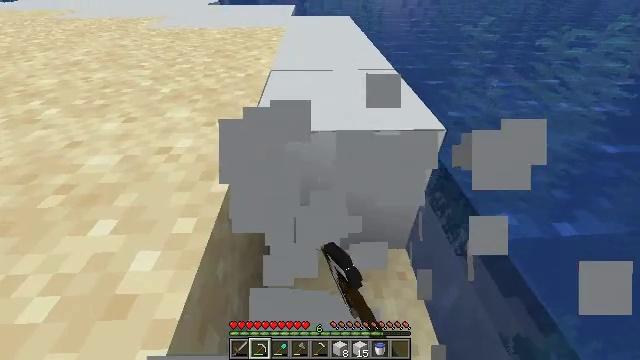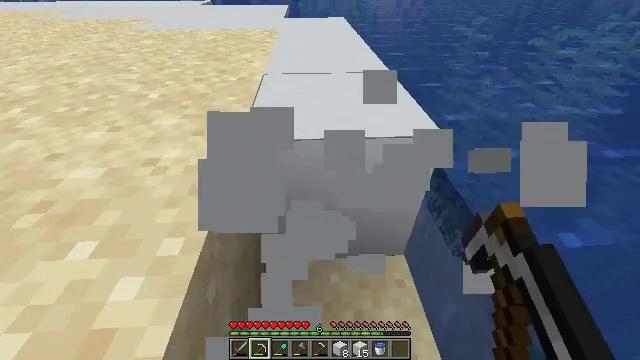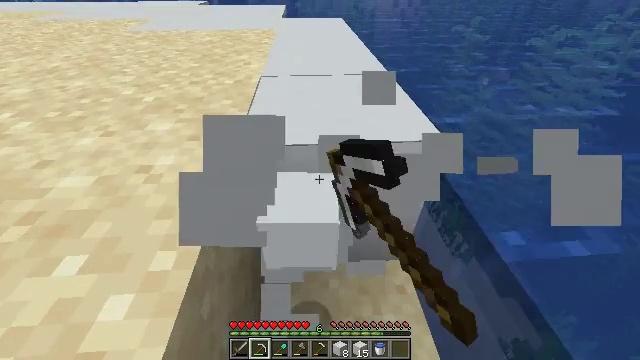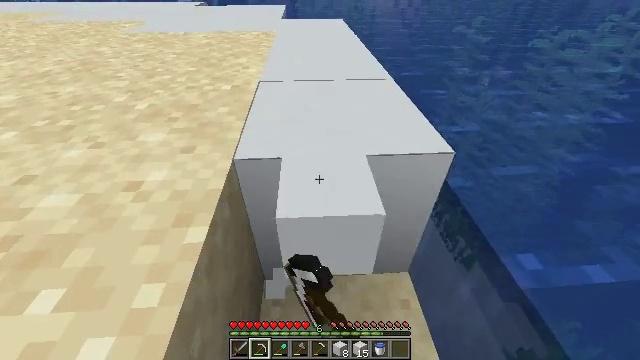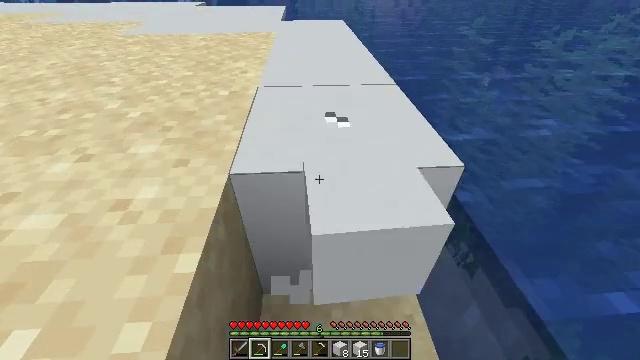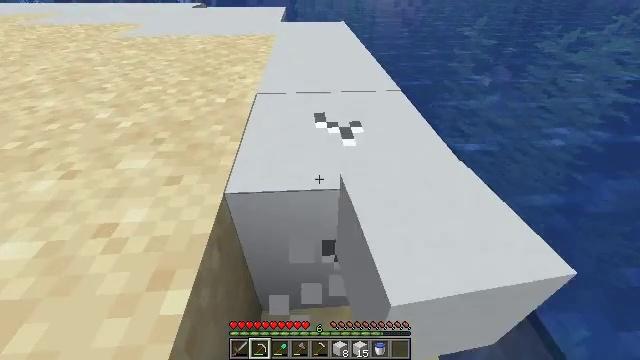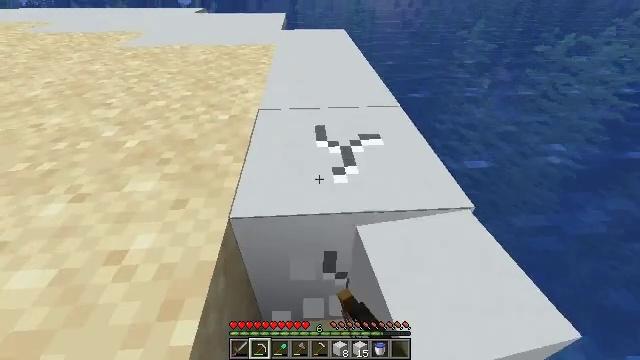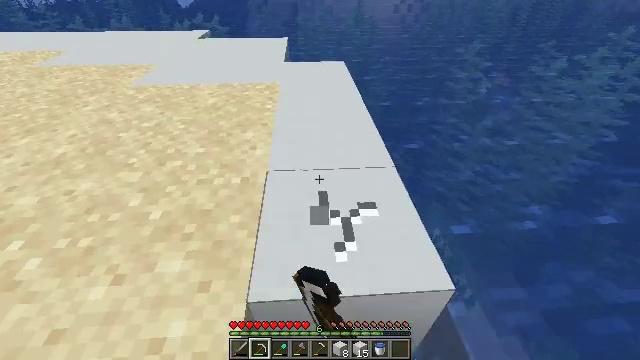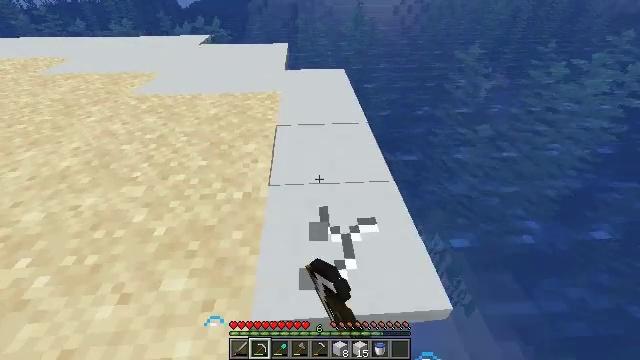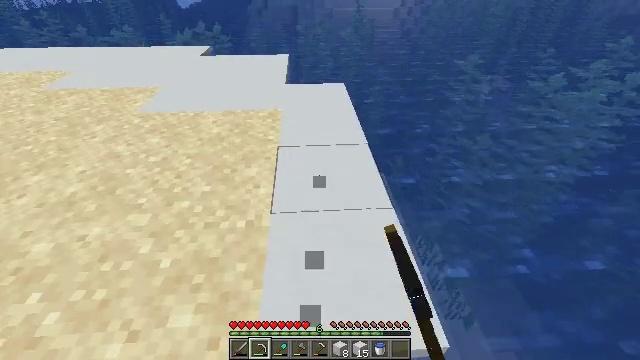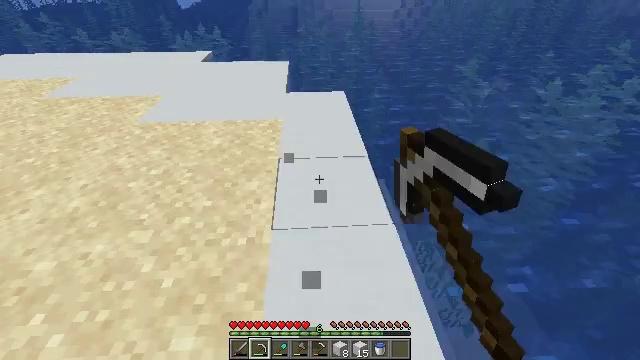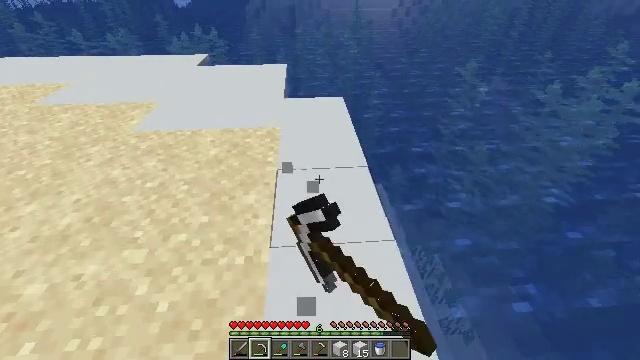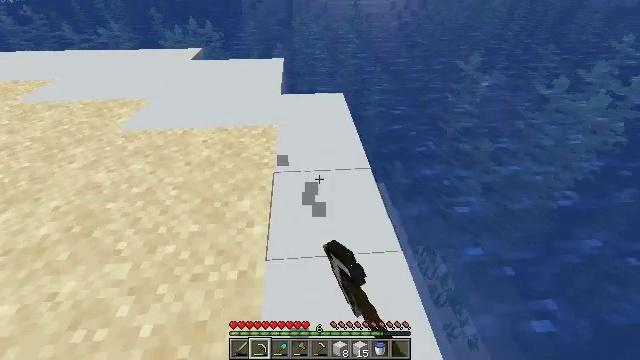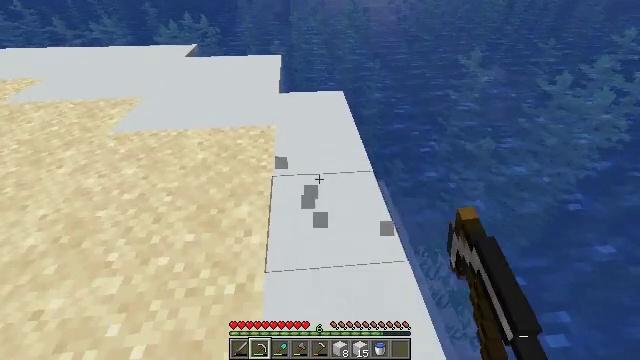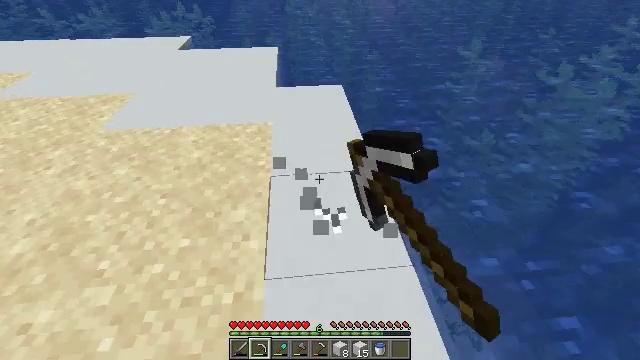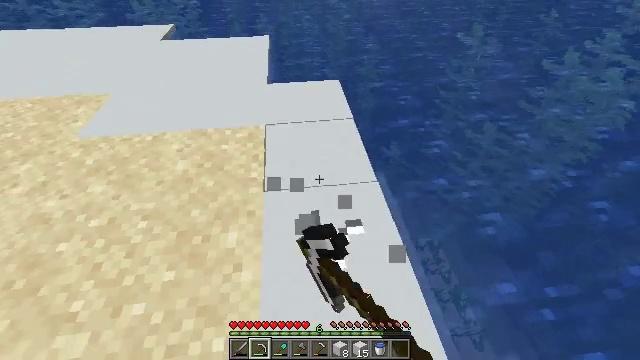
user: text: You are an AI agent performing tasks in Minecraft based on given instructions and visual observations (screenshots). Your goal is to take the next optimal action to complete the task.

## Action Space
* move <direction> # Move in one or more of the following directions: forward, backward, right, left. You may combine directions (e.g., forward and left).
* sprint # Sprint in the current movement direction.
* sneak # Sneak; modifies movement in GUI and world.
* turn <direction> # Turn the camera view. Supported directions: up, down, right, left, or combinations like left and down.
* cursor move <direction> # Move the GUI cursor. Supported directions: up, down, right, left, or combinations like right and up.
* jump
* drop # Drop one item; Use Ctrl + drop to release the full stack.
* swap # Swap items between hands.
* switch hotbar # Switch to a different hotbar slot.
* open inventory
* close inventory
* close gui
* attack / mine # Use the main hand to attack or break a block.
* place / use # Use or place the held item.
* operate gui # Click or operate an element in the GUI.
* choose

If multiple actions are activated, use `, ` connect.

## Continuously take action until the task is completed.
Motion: motion action
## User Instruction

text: Gather white concrete for building projects.
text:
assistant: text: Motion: move forward, turn right, attack / mine
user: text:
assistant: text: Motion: move forward, attack / mine
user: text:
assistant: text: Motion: move forward, attack / mine
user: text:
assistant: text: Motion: move forward, attack / mine
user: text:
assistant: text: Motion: move forward, attack / mine
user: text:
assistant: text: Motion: move forward, attack / mine
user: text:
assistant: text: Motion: move forward, attack / mine
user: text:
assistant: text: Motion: move forward, attack / mine
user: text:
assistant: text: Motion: move forward, attack / mine
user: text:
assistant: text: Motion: move forward, attack / mine
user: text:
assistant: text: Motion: move forward, attack / mine
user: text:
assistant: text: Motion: move forward, turn down, attack / mine
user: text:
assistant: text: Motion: move forward, attack / mine
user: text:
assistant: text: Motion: move forward, turn down, attack / mine
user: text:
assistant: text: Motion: move forward, turn right and down, attack / mine
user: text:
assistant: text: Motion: move forward, turn right and down, attack / mine
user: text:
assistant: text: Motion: move forward, turn right and down, attack / mine
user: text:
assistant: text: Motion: turn down, attack / mine
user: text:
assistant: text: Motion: turn down, attack / mine
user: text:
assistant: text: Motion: attack / mine
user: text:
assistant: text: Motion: move back, attack / mine
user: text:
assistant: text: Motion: move back, attack / mine
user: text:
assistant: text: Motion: move back, attack / mine
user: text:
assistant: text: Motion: move back, attack / mine
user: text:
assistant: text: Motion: move back, attack / mine
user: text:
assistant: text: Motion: move back, attack / mine
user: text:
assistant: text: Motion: move back, attack / mine
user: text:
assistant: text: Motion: move back, attack / mine
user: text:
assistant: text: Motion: move back, attack / mine
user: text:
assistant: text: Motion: move back, attack / mine